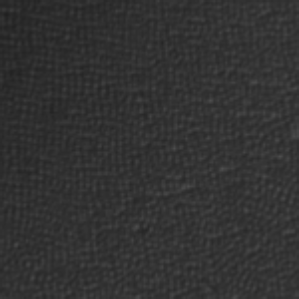
Label: frost